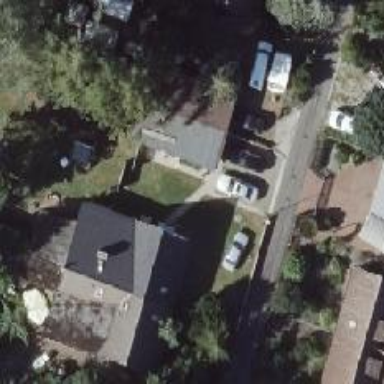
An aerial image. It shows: Semi-detached house with gabled roof.